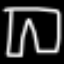
Label: pants